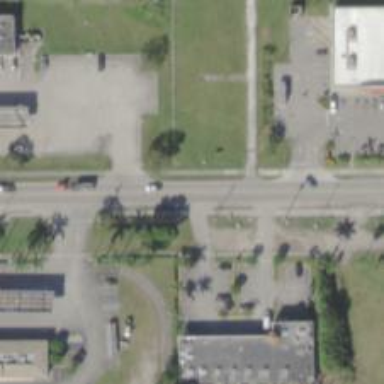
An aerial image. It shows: Secondary road with asphalt surface and separate sidewalk.